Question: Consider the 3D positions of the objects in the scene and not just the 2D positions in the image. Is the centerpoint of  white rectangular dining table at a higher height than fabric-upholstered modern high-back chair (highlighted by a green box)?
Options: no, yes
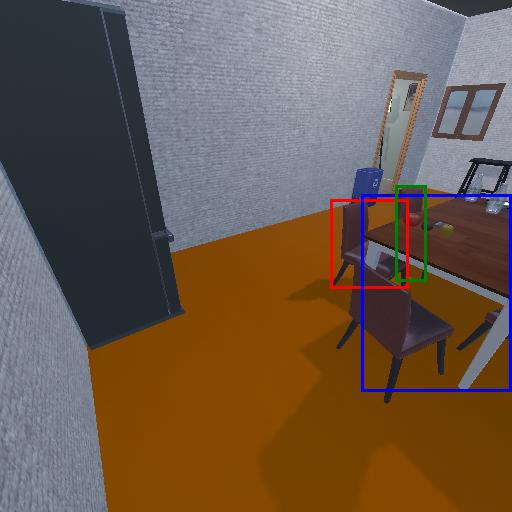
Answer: no